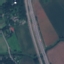
Land use / land cover class: Highway